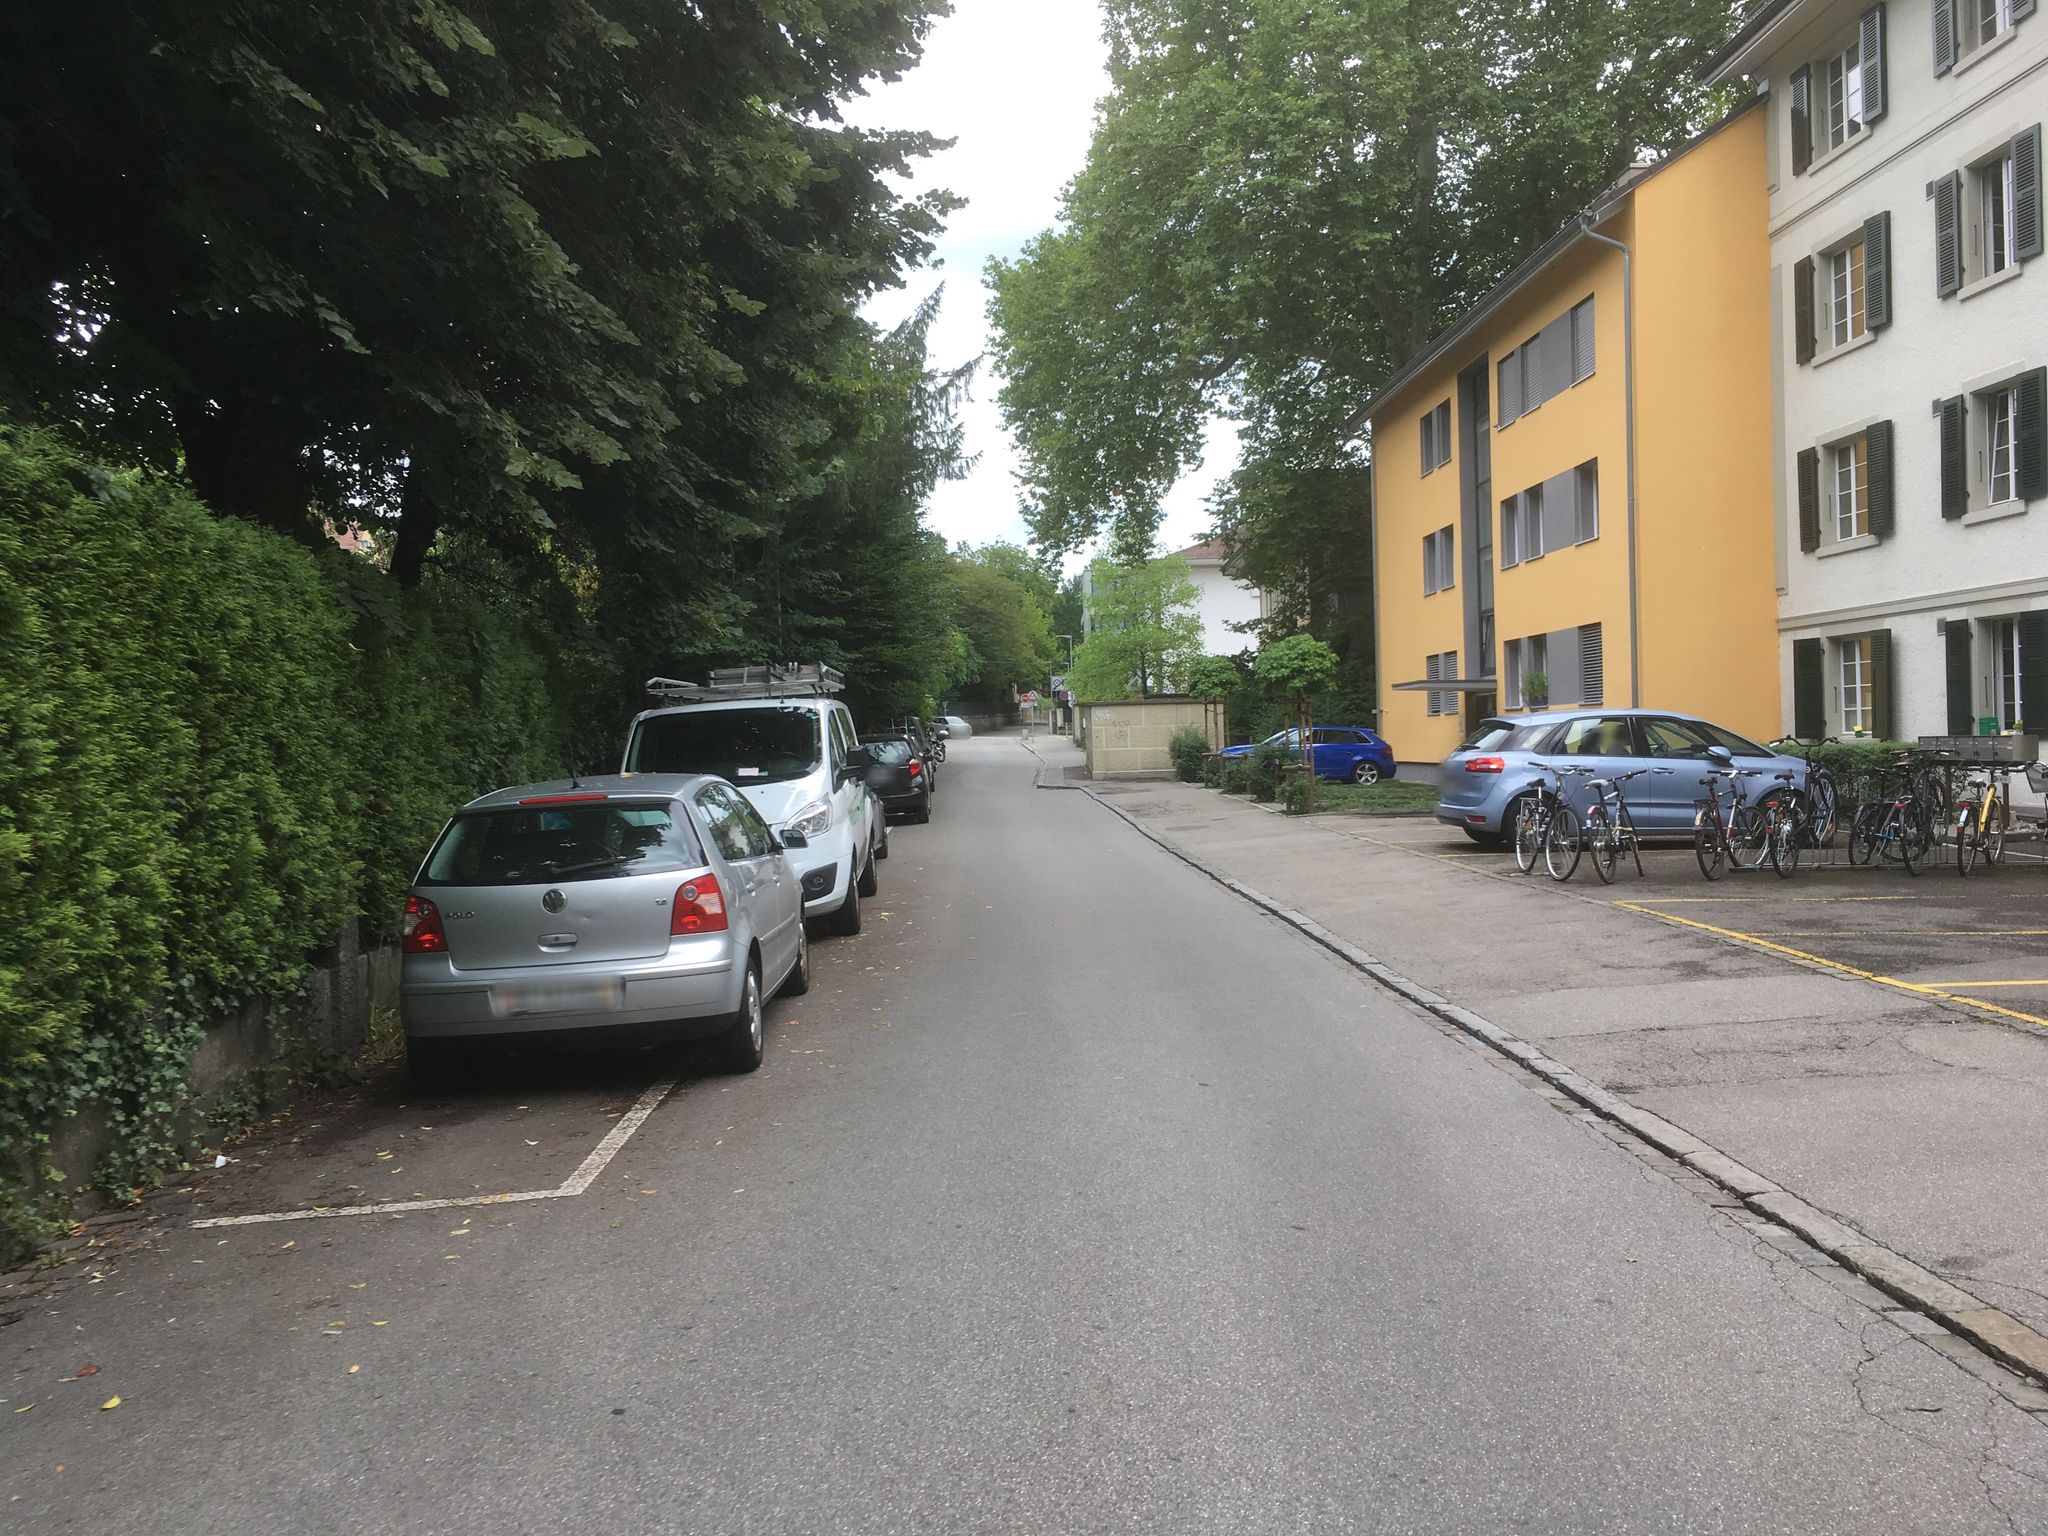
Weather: clear
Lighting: day
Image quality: good
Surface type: railway
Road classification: residential
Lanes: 1
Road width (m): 2, 3, 1
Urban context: urban centre
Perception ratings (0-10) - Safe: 9.37, Lively: 8.76, Beautiful: 9.54, Boring: 1.01, Depressing: 2.27, Wealthy: 9.48